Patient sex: M
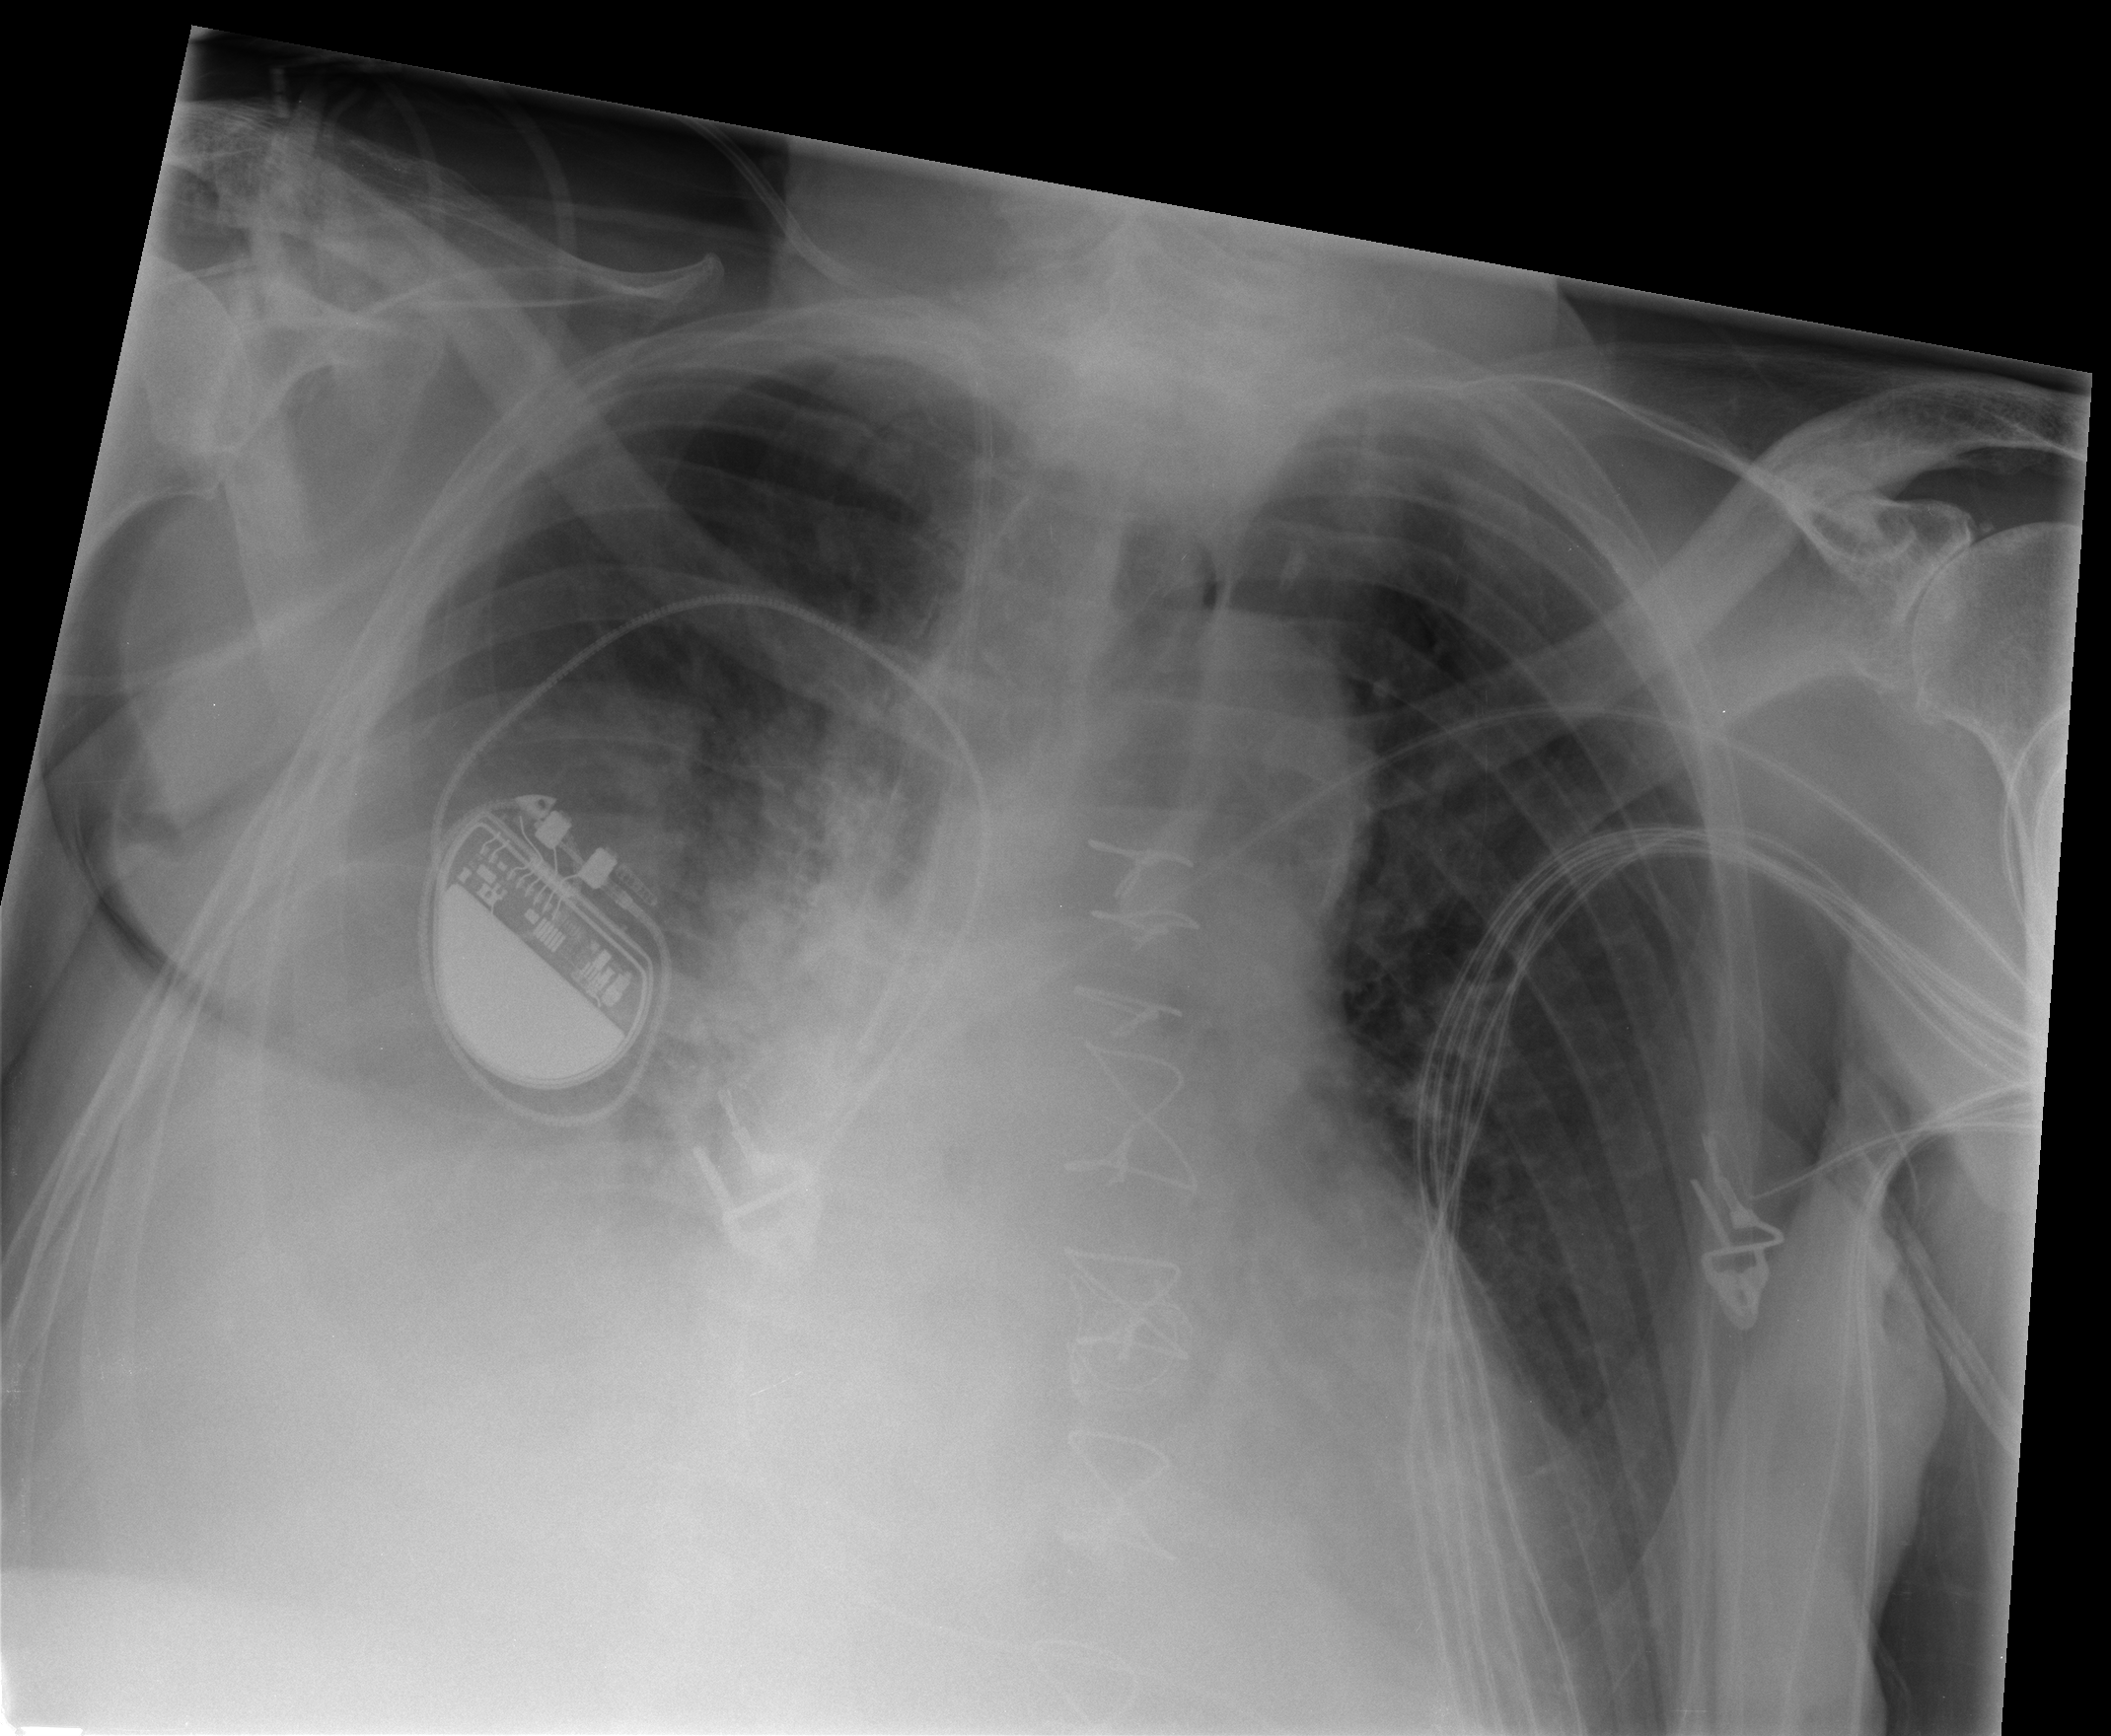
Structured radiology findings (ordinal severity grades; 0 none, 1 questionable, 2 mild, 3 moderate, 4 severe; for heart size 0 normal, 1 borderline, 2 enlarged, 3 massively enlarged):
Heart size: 1
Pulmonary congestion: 0
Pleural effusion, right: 3
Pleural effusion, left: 0
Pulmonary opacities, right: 2
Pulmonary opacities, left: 0
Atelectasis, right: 2
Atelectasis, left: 2